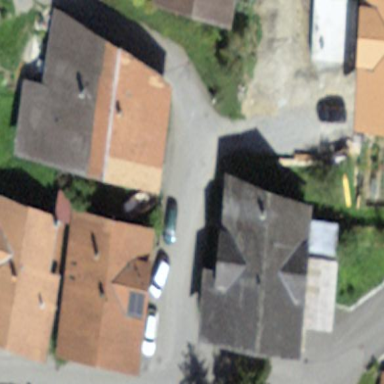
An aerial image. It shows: Building that is combination of restaurant and guest house.